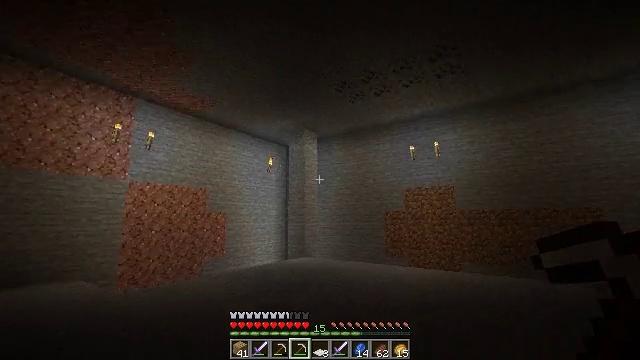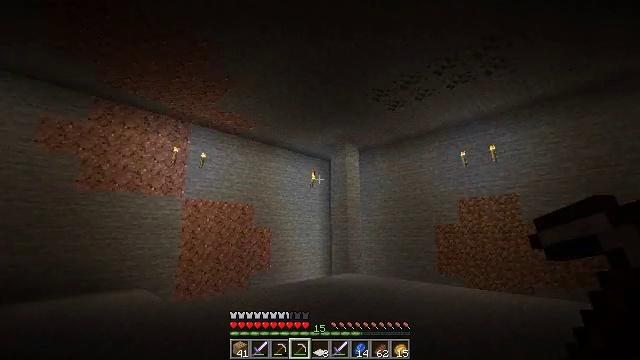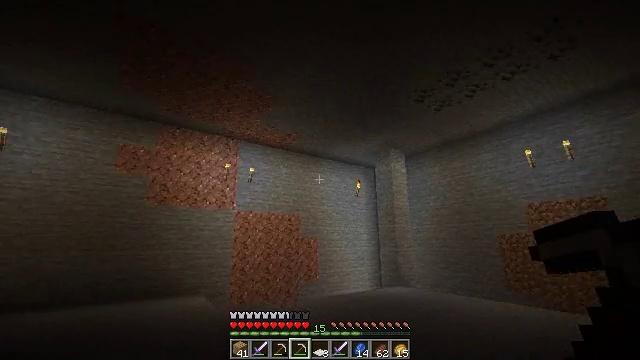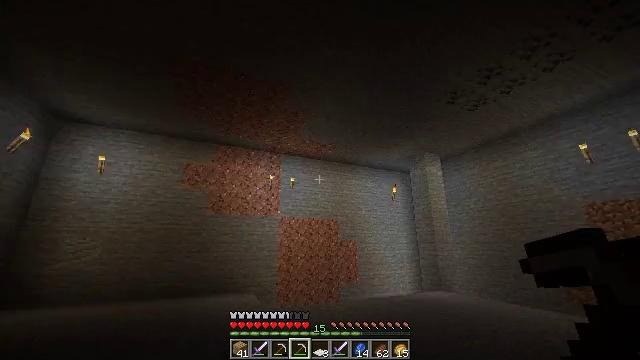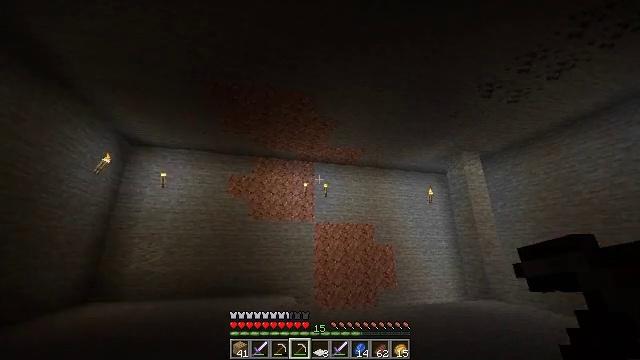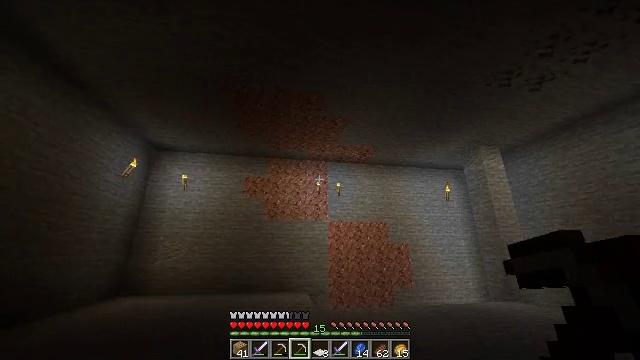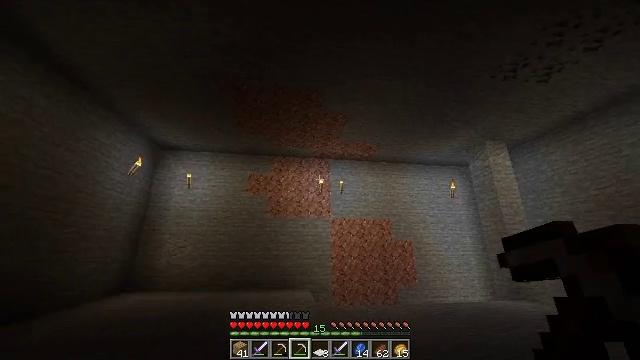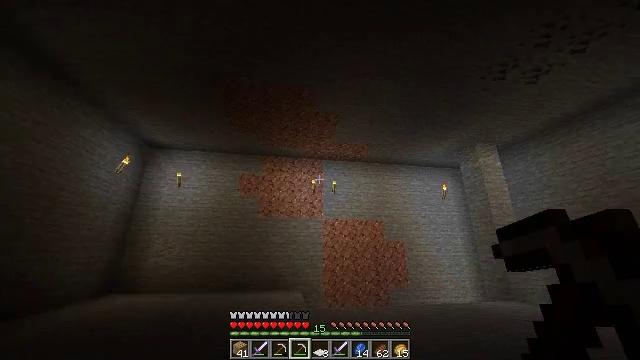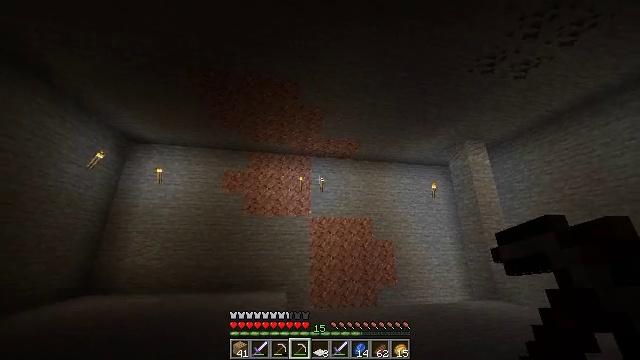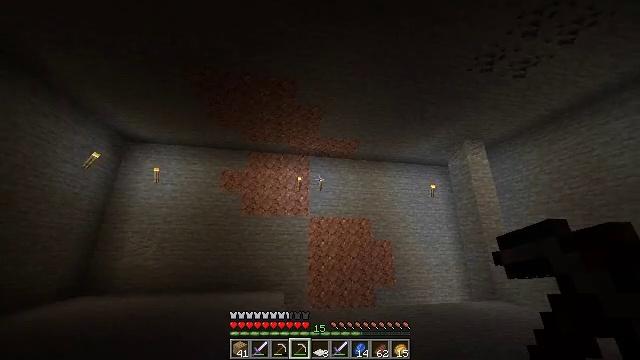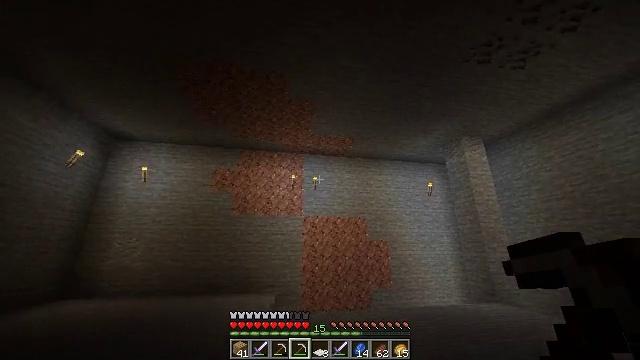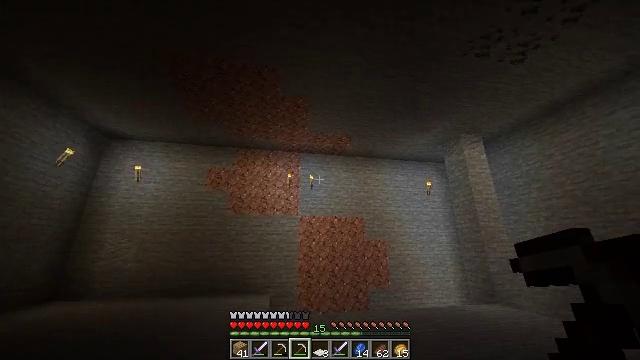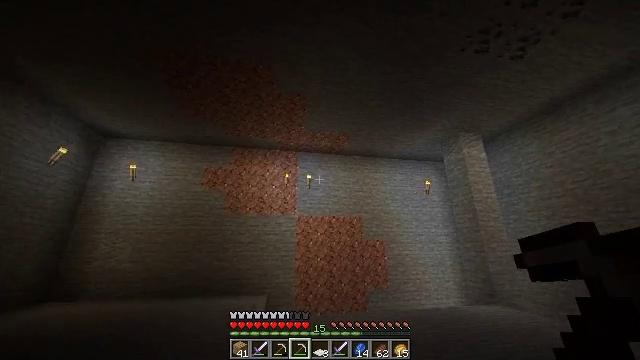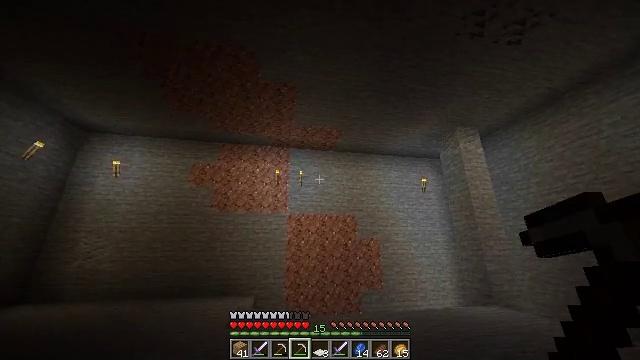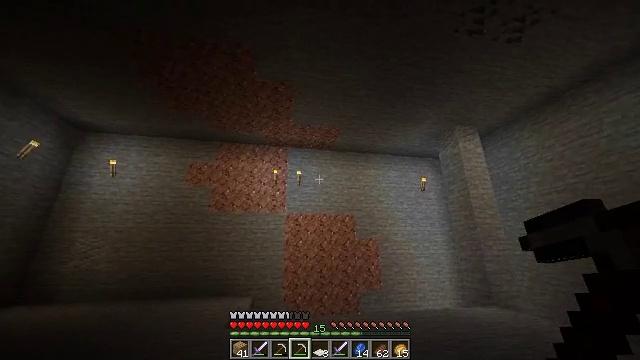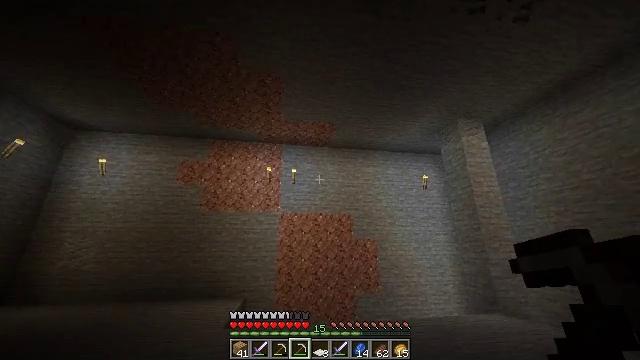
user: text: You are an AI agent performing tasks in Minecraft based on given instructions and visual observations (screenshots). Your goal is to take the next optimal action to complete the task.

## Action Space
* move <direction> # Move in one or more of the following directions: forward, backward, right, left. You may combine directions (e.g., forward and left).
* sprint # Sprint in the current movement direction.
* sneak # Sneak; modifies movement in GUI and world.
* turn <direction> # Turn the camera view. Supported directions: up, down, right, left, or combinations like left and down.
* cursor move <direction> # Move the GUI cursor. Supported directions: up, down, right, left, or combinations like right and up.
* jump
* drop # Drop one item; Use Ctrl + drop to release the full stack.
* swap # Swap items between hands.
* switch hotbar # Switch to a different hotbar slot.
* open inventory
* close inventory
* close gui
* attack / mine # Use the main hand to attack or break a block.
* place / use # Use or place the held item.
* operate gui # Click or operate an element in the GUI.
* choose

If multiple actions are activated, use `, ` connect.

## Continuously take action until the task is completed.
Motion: motion action
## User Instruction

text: Get a jungle sapling for replanting.
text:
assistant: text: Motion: move forward and move right, turn left and up
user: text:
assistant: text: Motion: move forward and move right, sprint, turn left and up
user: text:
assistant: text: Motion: move forward and move right, sprint, turn left and up
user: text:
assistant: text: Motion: move forward and move right, sprint, turn left and up
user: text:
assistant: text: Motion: move forward and move right, sprint, turn left
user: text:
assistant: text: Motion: move forward and move right, sprint, turn left
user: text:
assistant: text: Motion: move forward and move right, sprint, turn right
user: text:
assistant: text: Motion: move forward and move right, sprint, turn right
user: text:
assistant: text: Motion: move forward and move right, sprint
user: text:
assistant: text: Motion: move forward and move right, sprint
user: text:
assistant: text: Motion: move forward and move right, sprint
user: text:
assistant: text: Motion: move forward and move right, sprint
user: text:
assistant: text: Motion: move forward and move right, sprint
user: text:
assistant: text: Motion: move forward and move right, sprint
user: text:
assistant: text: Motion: move forward and move right, sprint, turn left
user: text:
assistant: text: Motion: move forward and move right, sprint, turn left
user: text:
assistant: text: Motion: move forward and move right, sprint, turn left
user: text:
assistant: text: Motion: move forward and move right, sprint
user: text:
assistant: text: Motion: move forward and move right, sprint
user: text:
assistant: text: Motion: move forward and move right, sprint
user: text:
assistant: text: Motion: move forward and move right, sprint
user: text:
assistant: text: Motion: move forward and move right, sprint
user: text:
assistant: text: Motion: move forward and move right, sprint, turn left and down
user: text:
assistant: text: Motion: move forward and move right, sprint, turn down
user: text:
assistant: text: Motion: move forward and move right, turn down
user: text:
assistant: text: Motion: move forward and move right, turn right and down
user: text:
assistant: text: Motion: move forward and move right, turn right and down
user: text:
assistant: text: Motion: move forward and move right, turn right and down
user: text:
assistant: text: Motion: move forward, turn right and down
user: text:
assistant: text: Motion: move forward, turn right and down